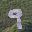
Label: 9